Question: My program execute the buttonPressed method and go through the if else statement but the text on my button still does not changed. Is there something I had missed? I even already customized it in xib but the text of the buttonPlayMusic is remained as "Play" even it goes into the other statement.
I think I had connected the button too.

[viewDidLoad]
'''
{
self.buttonPlayMusic = [UIButton buttonWithType:UIButtonTypeRoundedRect];
self.buttonPlayMusic.frame = CGRectMake(((scrollView.frame.size.width - 200) / 2) + cx, 360, 200, 50);
[self.buttonPlayMusic setTitle:@"Play" forState:UIControlStateNormal];
[self.buttonPlayMusic addTarget:self action:@selector(buttonPressed:) forControlEvents:UIControlEventTouchUpInside];
self.toggleButonPlayMusic = YES; //YES to play, NO to stop music
[scrollView addSubview:self.buttonPlayMusic];
'''
}
'''
-(IBAction)buttonPressed:(id)sender{
NSLog(@"SSS");
if (self.toggleButonPlayMusic == YES) {
[self.buttonPlayMusic setTitle:@"Stop" forState:UIControlStateNormal];
self.toggleButonPlayMusic = NO;
NSLog(@"RRR");
}else{
[self.buttonPlayMusic setTitle:@"Play" forState:UIControlStateNormal];
self.toggleButonPlayMusic = YES;
NSLog(@"ZZZ");
}
}
'''
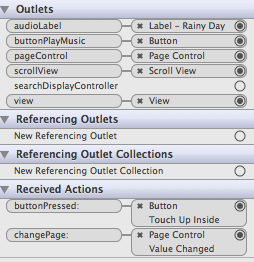
Answer: no need to take extra boolian variable just put this code and it worked fine
'''
-(void)viewDidLoad
{
[super viewDidLoad];
//Do any additional setup after loading the view, typically from a nib.
self.buttonPlayMusic = [UIButton buttonWithType:UIButtonTypeRoundedRect];
self.buttonPlayMusic.frame = CGRectMake(((scrollView.frame.size.width - 200) / 2) + cx, 360, 200, 50);
[self.buttonPlayMusic setTitle:@"Play" forState:UIControlStateNormal];
[self.buttonPlayMusic addTarget:self action:@selector(buttonPressed:) forControlEvents:UIControlEventTouchUpInside];
[self.buttonPlayMusic setSelected:TRUE]; //YES to play, NO to stop music
[scrollView addSubview:self.buttonPlayMusic];
}
-(IBAction)buttonPressed:(id)sender
{
if (self.buttonPlayMusic.selected == TRUE)
{
[self.buttonPlayMusic setTitle:@"Stop" forState:UIControlStateNormal];
[self.buttonPlayMusic setSelected:FALSE];
NSLog(@"RRR");
}
else
{
[self.buttonPlayMusic setTitle:@"Play" forState:UIControlStateNormal];
[self.buttonPlayMusic setSelected:TRUE];
NSLog(@"ZZZ");
}
}
'''